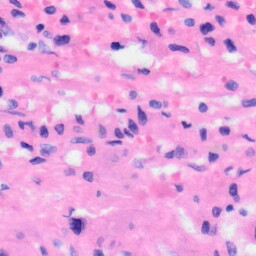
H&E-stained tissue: Liver